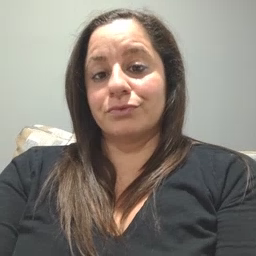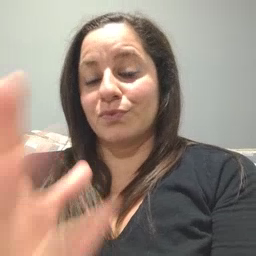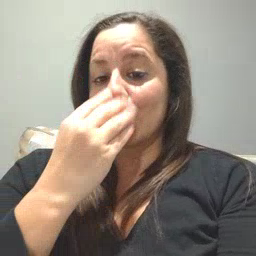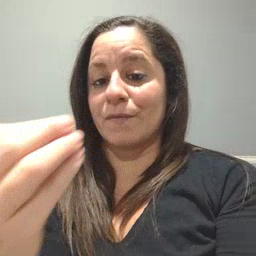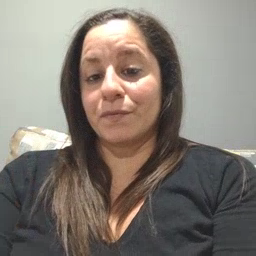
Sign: wolf